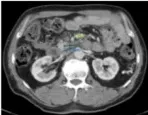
(B) CT images of liver metastases with a size of 3.8 cm x 2.4 cm before treatment.
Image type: radiology (ct)